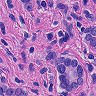
Metastatic tissue present: yes